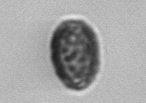
Label: Pseudochattonella_farcimen